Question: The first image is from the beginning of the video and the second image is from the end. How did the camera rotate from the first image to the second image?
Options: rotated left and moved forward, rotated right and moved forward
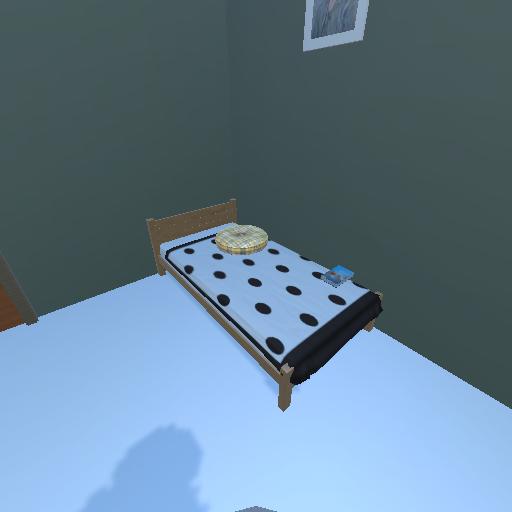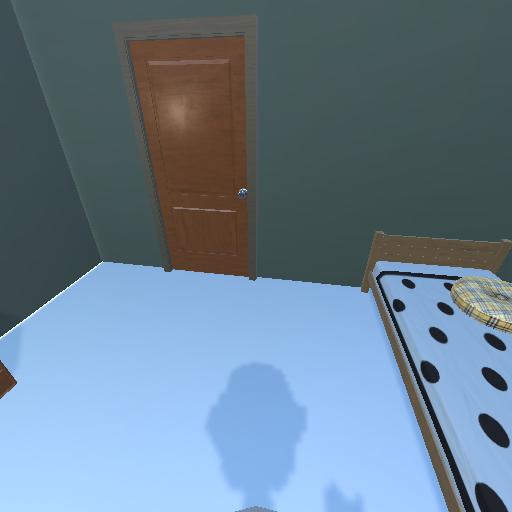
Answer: rotated left and moved forward